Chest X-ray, PA view. Patient: 42 years old, sex F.
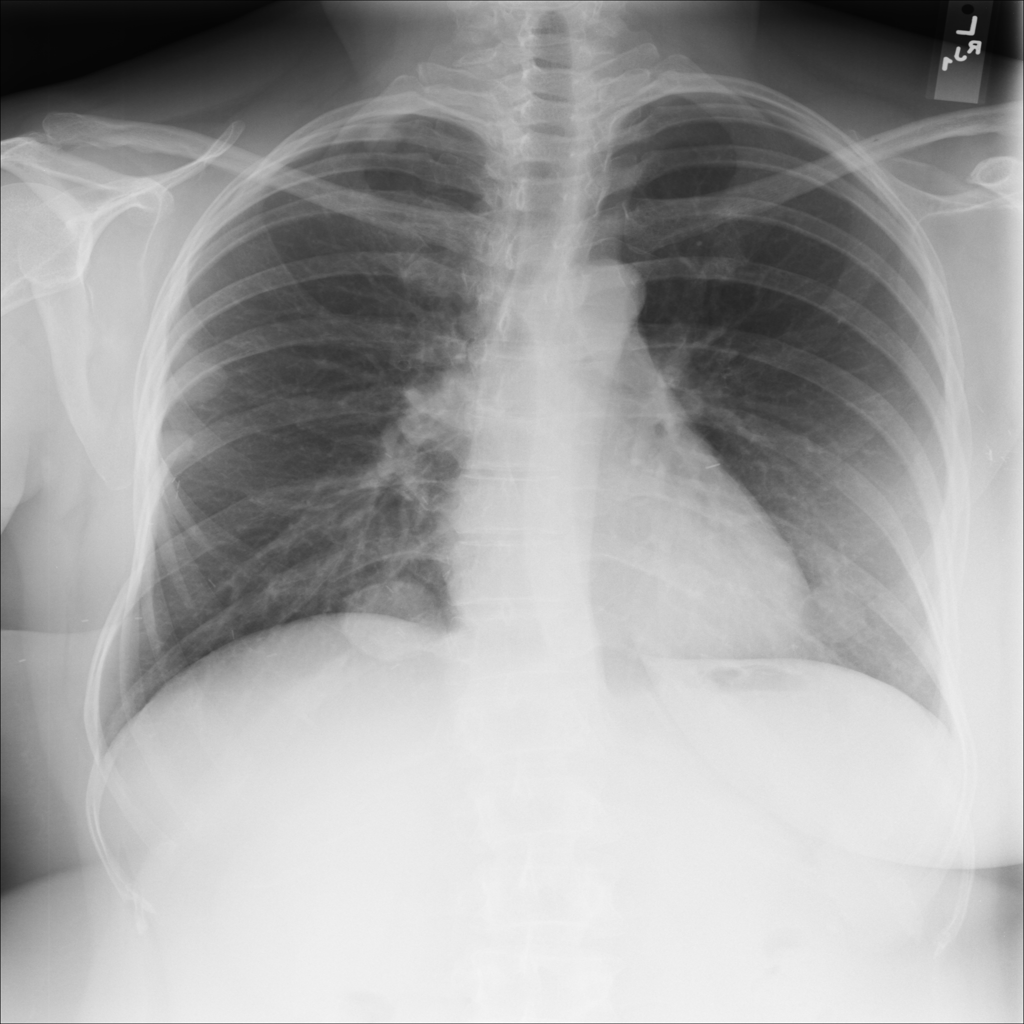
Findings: No Finding